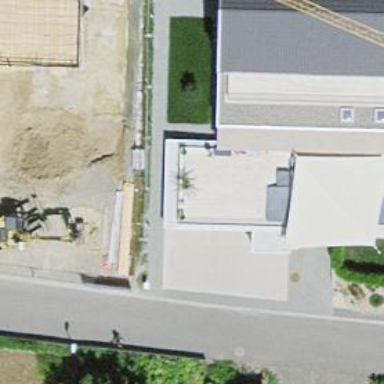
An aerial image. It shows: Garage building.